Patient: sex F, age 68
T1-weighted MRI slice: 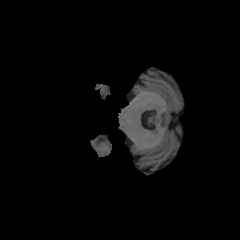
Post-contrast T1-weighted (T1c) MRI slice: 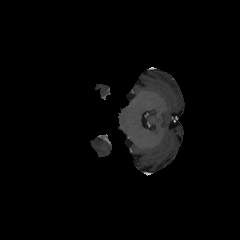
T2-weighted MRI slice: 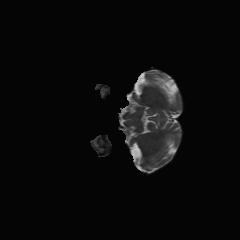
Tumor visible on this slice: no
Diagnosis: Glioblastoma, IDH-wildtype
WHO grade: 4